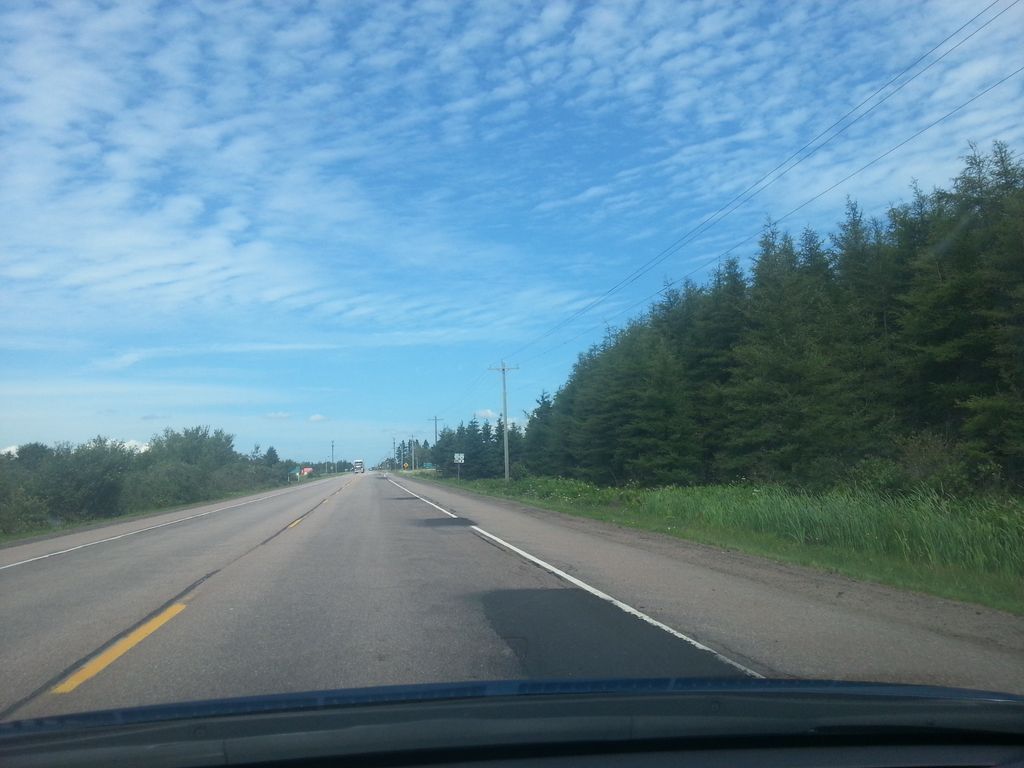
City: charlottetown